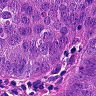
Metastatic tissue present: yes